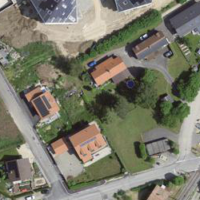
EUNIS habitat code: 55
Species observed at this site:
Cephalanthera damasonium